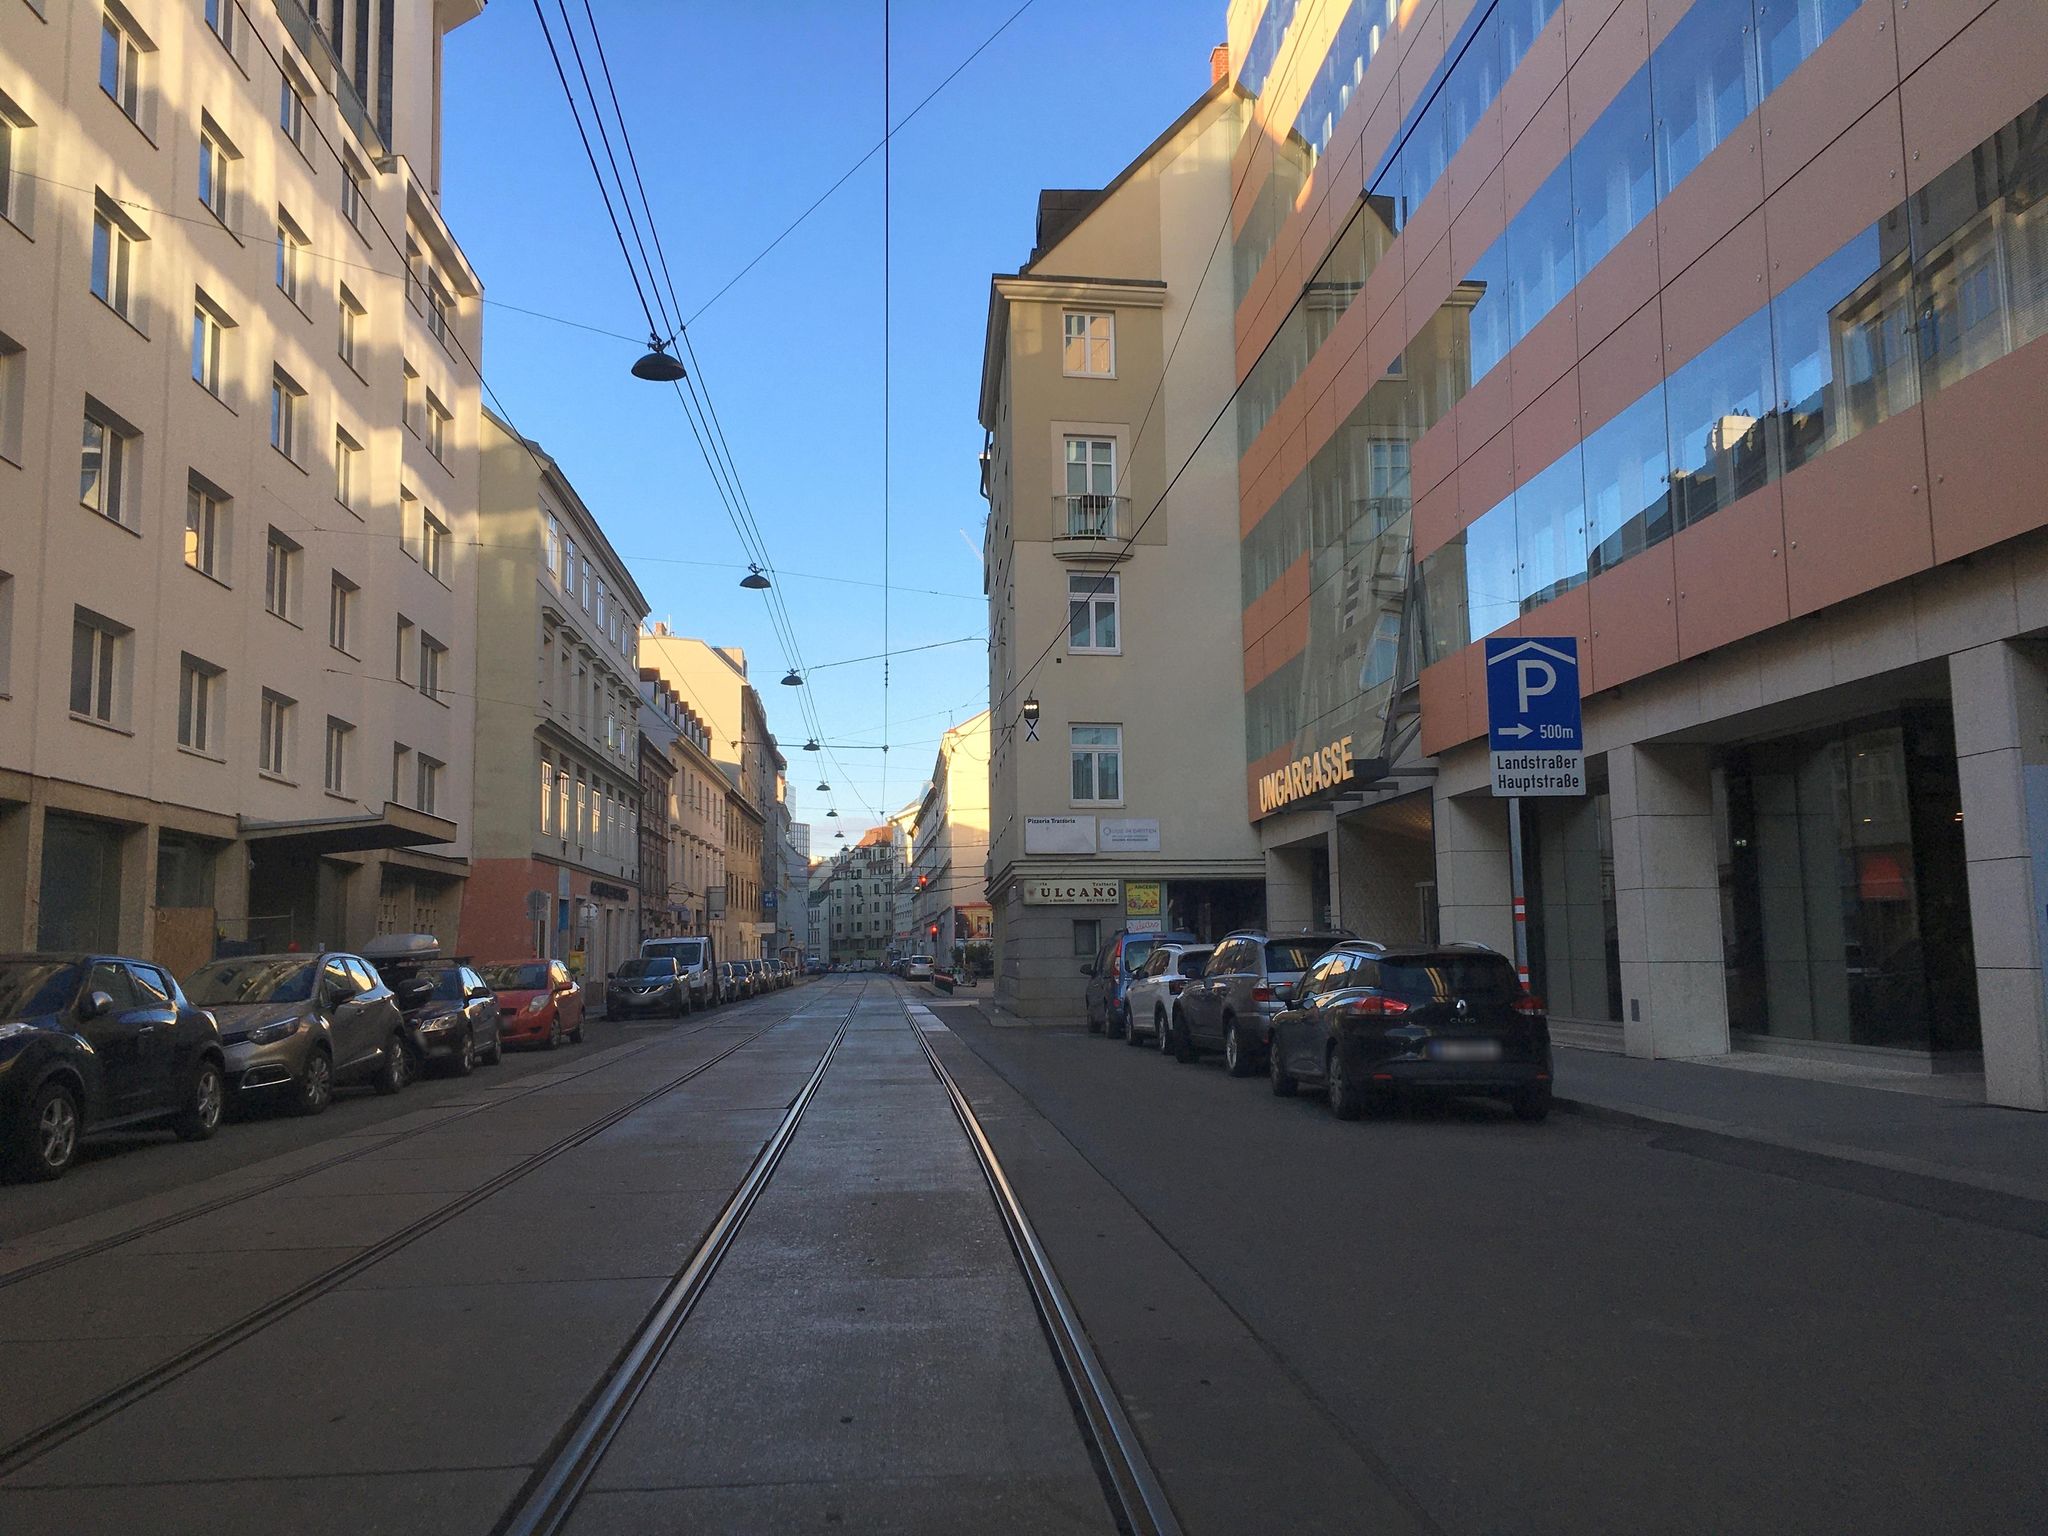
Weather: clear
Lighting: day
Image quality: good
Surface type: railway
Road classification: secondary
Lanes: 2
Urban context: urban centre
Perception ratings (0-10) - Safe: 0.96, Lively: 8.6, Beautiful: 2.52, Boring: 7.2, Depressing: 6.09, Wealthy: 4.37